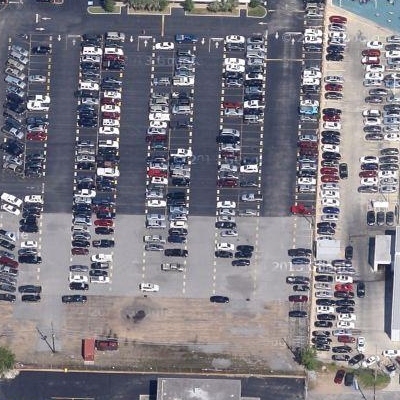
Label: gParking